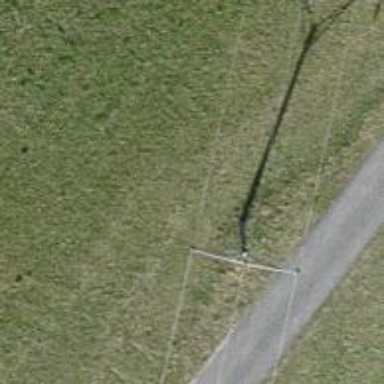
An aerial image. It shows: Concrete power pole.